Question: My data is of the form:
'''
no min avg max
1 0.000 42.565 30.681
2 50.292 60.203 74.392
3 65.029 73.392 81.939
...
'''
I would like to plot curves of the minimum, average and maximum values and fill the area between the minimum and the average curve and the area between the average and the maximum curve (something similar to the chart below, without the dots). Is this possible with ggplot? Maybe with 'geom_ribbon()'?

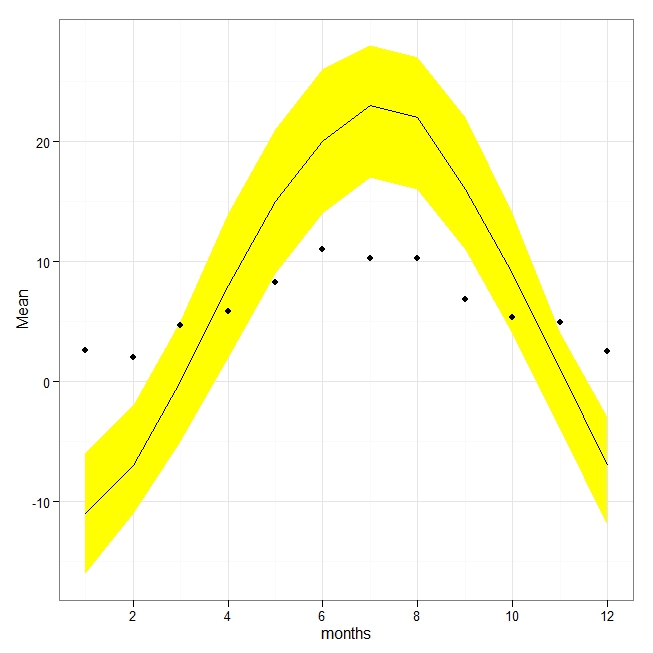
Answer: Like this:
'''
ggplot(data) +
geom_ribbon(aes(no,ymin=min,ymax=max),color="yellow",alpha=0.5) +
geom_line(aes(no,avg))
'''